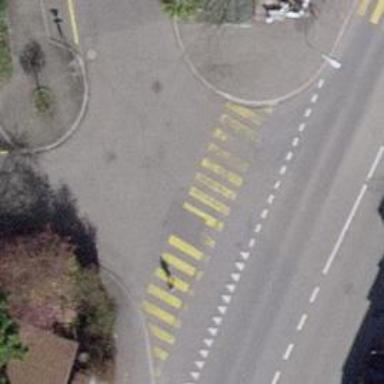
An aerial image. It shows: Marked crossing on the road with clear markings.